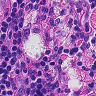
Metastatic tissue present: no